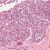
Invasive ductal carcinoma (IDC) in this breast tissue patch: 0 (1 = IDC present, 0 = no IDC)